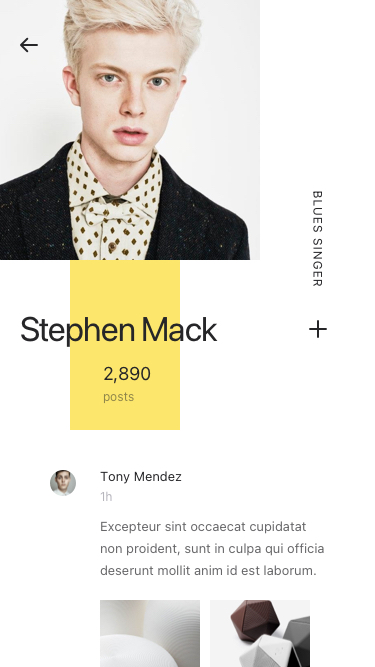
Text in this UI design:
Stephen Mack
2,890
posts
blues singer
Excepteur sint occaecat cupidatat non proident, sunt in culpa qui officia deserunt mollit anim id est laborum.
Tony Mendez
1h